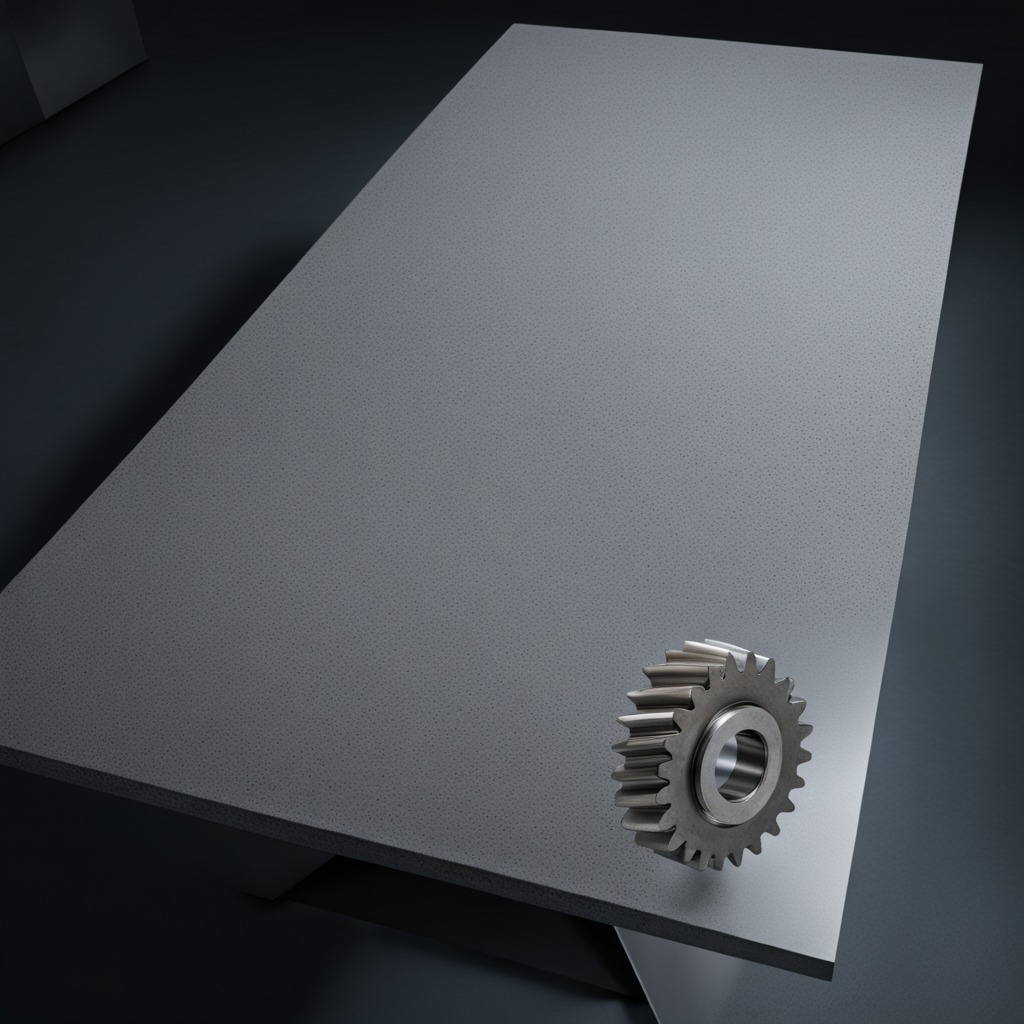
A steel gear with teeth lies on a clean granite table inside a workshop at night.